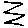
Label: zigzag